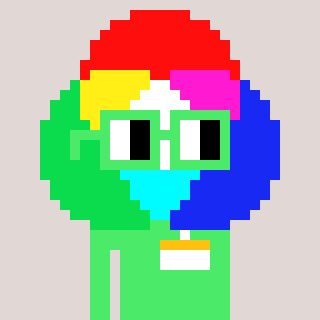
a pixel art character with square light green glasses, a color circle-shaped head and a teal-colored body on a warm background